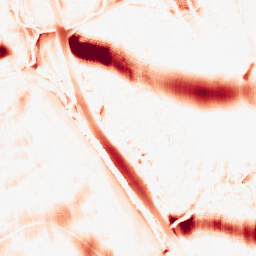
Category: morphological
Decomposition family: morphological_ellipse
Decomposition parameters: operation: opening
width: 50
height: 30
Upsampling method: sinc_hamming
Upsampling parameters: scale: 4
kernel_size: 16
Upsampling scale: 4